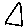
Label: triangle